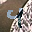
Label: 4